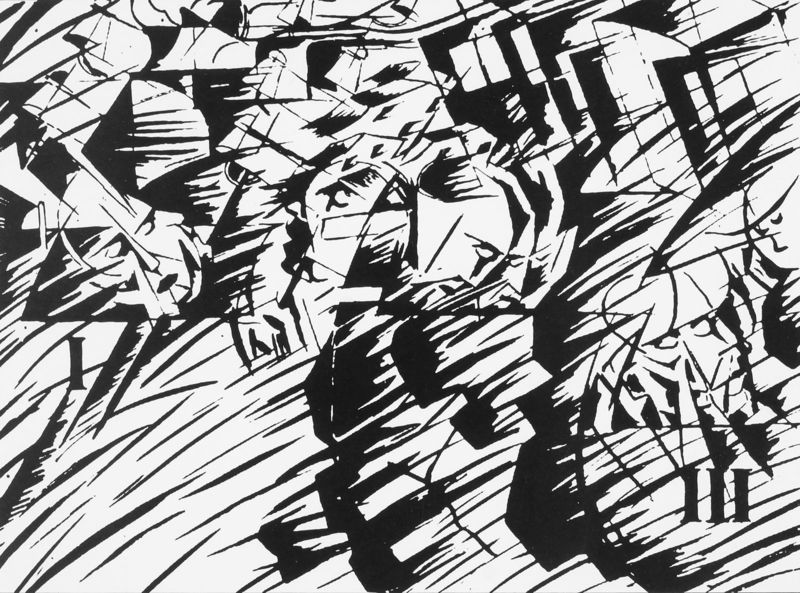
Titel: Seelische Stimmungen: II. Die Abreisenden
Künstler: Umberto Boccioni
Institution: Privatsammlung
Schlagwörter: weiß, kubismus, köpfe, schwarz, expressionismus, muster, gesichter, gesicht, rahmen, drei, blatt, bewegt, abstrakt, flächen, modern, linien, striche, linie, schraffur, schraffiert, tinte, ecken, zacken, kanten, römisch, zackig, iii, 3, 20. jahrhundert, kannten, richtungsbetonend, apstrakt